В сером ящике находятся резистор $R$ и конденсатор $C$, соединенные по схеме:  У конденсатора есть внутреннее сопротивление утечки $r$. Можно считать, что сопротивление утечки подключено параллельно конденсатору.
Какой цвет соответствует какому из выводов $\mathrm A$, $\mathrm B$ и $\mathrm D$, указанных на схеме?
Определите сопротивление резистора $R$ и емкость конденсатора $C$.
Оцените величину сопротивления утечки конденсатора.
Оцените погрешности измерений.
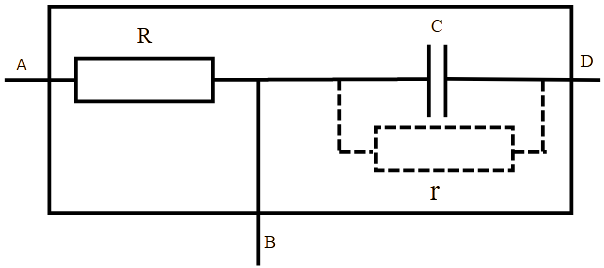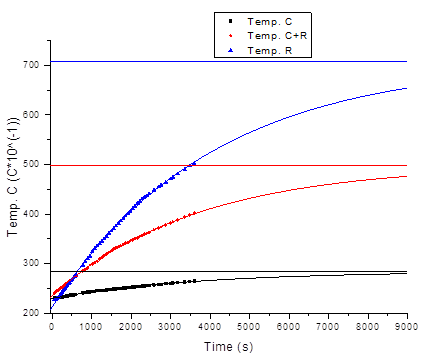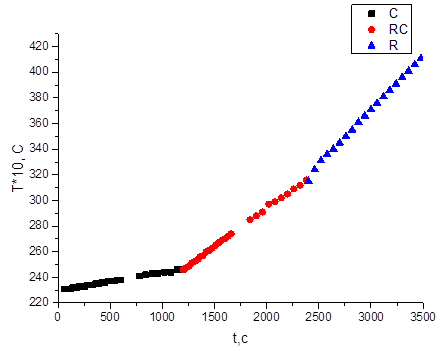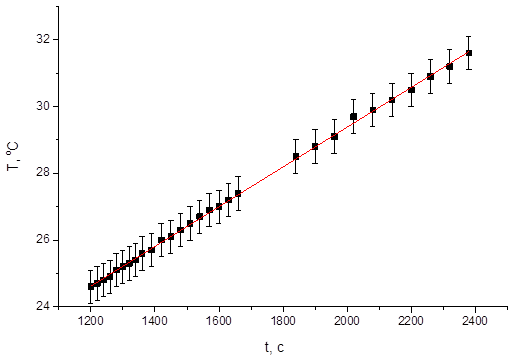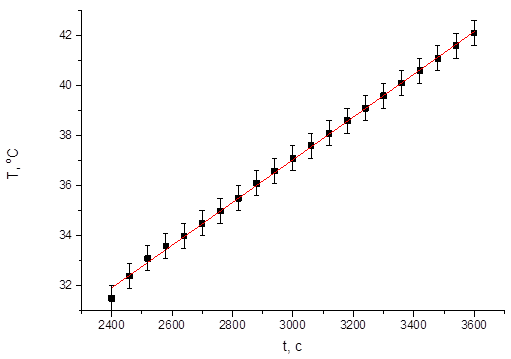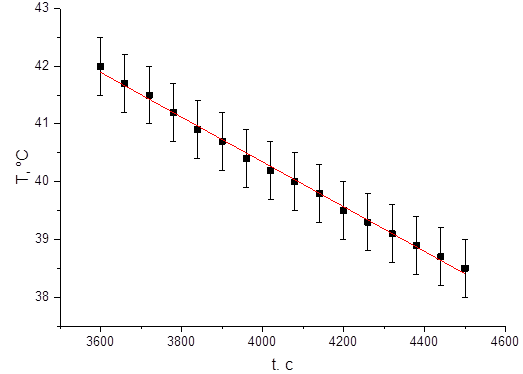
Какой цвет соответствует какому из выводов $\mathrm A$, $\mathrm B$ и $\mathrm D$, указанных на схеме?
Решение: Напряжение источника $42~ В$, частота — $50~ Гц$, масса воды $210~ г$. Для лучшего понимания происходящего в задаче, приведем график нагревания СЯ во всех трех возможных случаях подключения СЯ к источнику напряжения:  Как видно из графиков, даже за 1 час ни одна из кривых не выходит на насыщение. То есть за 2 часа невозможно измерить максимальную температуру воды. Поэтому, основной проблемой в задаче является правильное распределение времени на выполнение работы. Оптимальное распределение времени: Выведем формулы, используемые в задаче:\[P=cm\left ({\frac { \mathrm d T} {\mathrm d t}+k(T-T_0 )}\right),\]где $P$ – тепловая мощность выделяющаяся на элементах СЯ, $T$ – температура СЯ, $T_0$ – комнатная температура, а $k$ – коэффициент теплопроводности. Для различных вариантов подключения $P$ будет определяться следующим образом: $\left\{\begin{array}lP_R={U^2}/{R}\\P_C={U^2}/{r}\\P_{R+C}=\dfrac{U^2 R}{R^2+{1}/{\omega^2 C^2}}\end{array}\right.$ По условию, $r\gg R$. Следовательно $ P_R\gg P_C$. Также очевидно, что $P_R > P_{R+C}$. Проведем измерения зависимости температуры от времени. Возможны 6 различных вариантов последовательности выполнения: Рассмотрим график в четвертом случае:  Во всех других случаях вид графика изменится, но нас будут интересовать только угловые коэффициенты на них. Измерим угловые коэффициенты для каждого из участков. Контакты красный—чёрный:  Из графика находим\[\frac{\mathrm d T}{\mathrm d t}=1.39\cdot 10^{-3}~{{}^\circ\mathrm C}/{с}\]Контакты чёрный—зелёный:  Из графика находим\[\frac{\mathrm d T}{\mathrm d t}=5.97\cdot 10^{-3}~{{}^\circ\mathrm C}/{с}\quad\text{при}\quad T=25\,{}^\circ\mathrm C\]Контакты красный—зелёный:  Из графика получаем\[\frac{\mathrm d T}{\mathrm d t}=8.54\cdot 10^{-3}~{{}^\circ\mathrm C}/{с}\quad\text{при}\quad T=37\,{}^\circ\mathrm C\]Также учтем теплоотдачу. Измерим зависимость остывания СЯ при полностью отключенных контактах:  Из графика получаем\[\frac{\mathrm d T}{\mathrm d t} =-3.88\cdot 10^{-3}~{{}^\circ\mathrm C}/{с}\quad\text{при}\quad T=40\,{}^\circ \mathrm C\] Из полученных результатов получаем:\[k=(2.30\pm0.15)\cdot 10^{-4} ~с^{-1},\\P_{кч}=(0.12\pm 0.5)~ Вт,\quad P_{зк}=(6.15 \pm 0.24)~Вт,\quad P_{чз}=(11.1\pm 0.8)~Вт\]Линия с наибольшим наклоном соответствует резистору (подключению между выводами $AB$). Поскольку мы получили $P_3 > P_2 \gg P_1$, линия с наименьшим наклоном соответствует конденсатору (выводы $BD$). Таким образом получаем для цветов:
Ответ: $A$ — зеленый 1$B$ — черный 2$D$ — красный 3

Определите сопротивление резистора $R$ и емкость конденсатора $C$.
Решение: Зная действующее напряжение источника, вычисляем $R$, $C$ и $r$:
Ответ: \[R=(159\pm 21) ~ Ом,\qquad C=(22 \pm 4) ~ мкФ\]

Оцените величину сопротивления утечки конденсатора.
Ответ: \[r=(14\pm 5)~кОм\]

Оцените погрешности измерений.
Темы:
E, Электричество, Цепи, RC-цепи, IEPhO, Переменный ток, Черный ящик, Температура